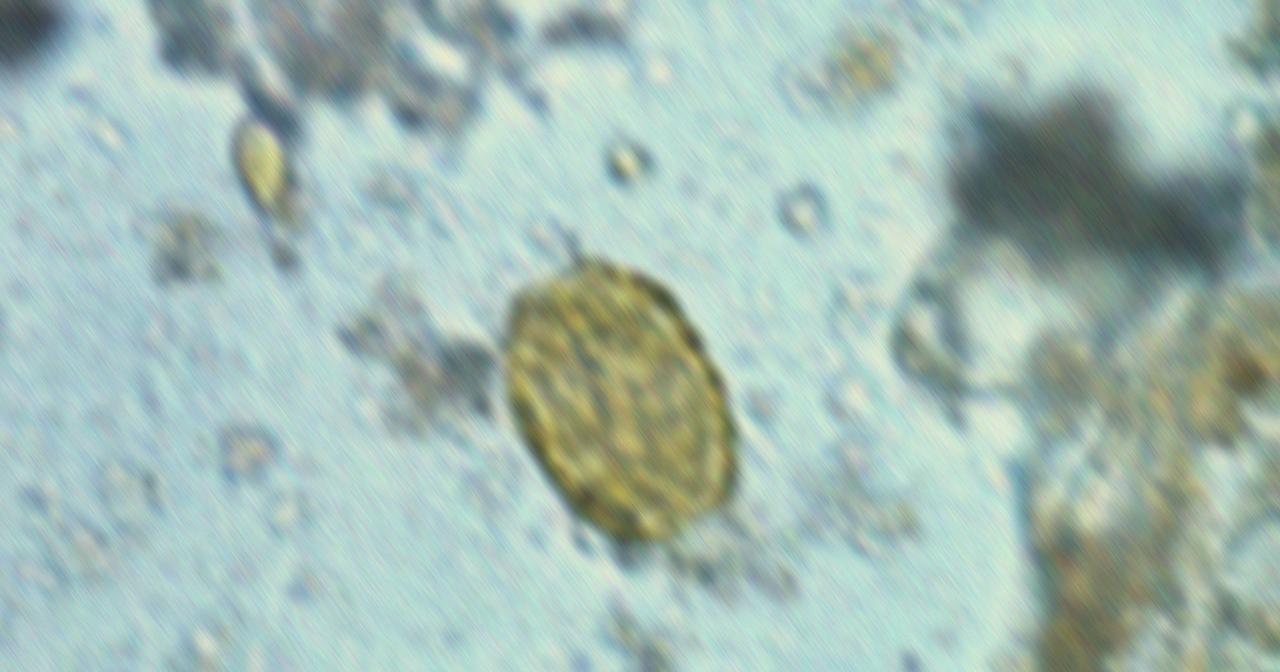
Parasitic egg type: Ascaris lumbricoides